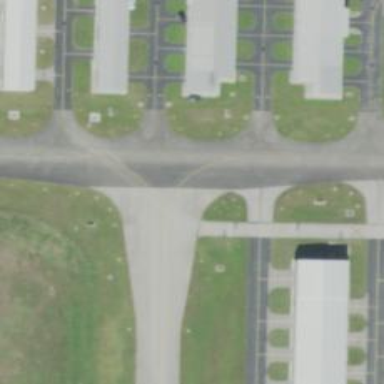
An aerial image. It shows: Image of taxiway at airport.